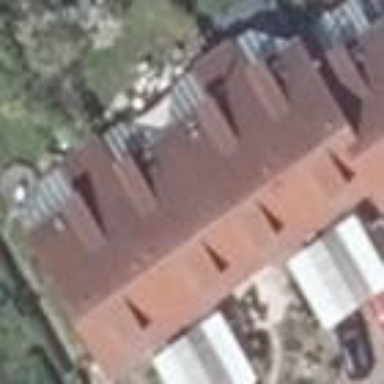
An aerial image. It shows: Terrace building.